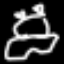
Label: frog